Question: I embed a .swf file in HTML and then embed this HTML itself in another HTML.
In the .swf file I call
'''
ExternalInterface.call(" function(){ return window.location.toString();}";
'''
The problem is sometimes I seem to get window location of the embedded HTML and sometimes I get address of the main HTML (see picture).

All I am after is reliability. I want to get the same address everytime. I haven't even been able to understand when it get which location. I wonder if it is some sort of browser related mystery!
Thanks for any help
Cheers!
Ali
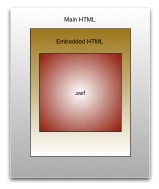
Answer: Using 'window.top.location.href' should always give you the address the user sees in their location bar. Be wary of using '.toString()' on DOM objects in older versions of Internet Explorer.